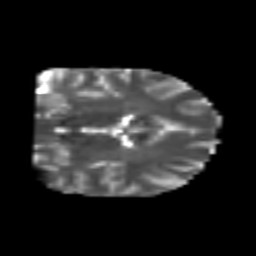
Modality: T2w
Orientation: coronal
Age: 25
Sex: male
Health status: healthy